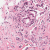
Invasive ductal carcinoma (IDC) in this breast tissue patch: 1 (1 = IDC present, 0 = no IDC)